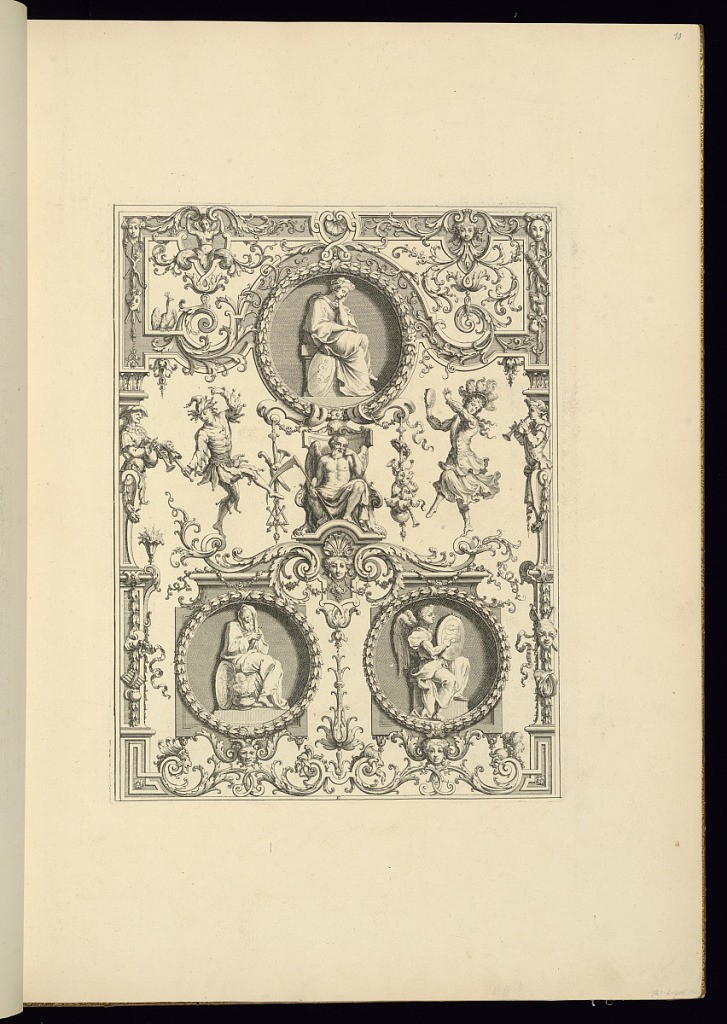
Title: Panel Design of Grotesque Ornamentation
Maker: Jean Berain, the elder, French, 1640-1711
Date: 1711
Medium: Engraving on laid paper
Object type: Bound print
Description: Panel design filled with symmetrical, grotesque ornaments of mythological theme. At center is an old, seated, male figure with a large scythe surrounded on either side by dancing jesters. There are three figures set within rondels: the figure at top is seated with her face in her hand, the figure at lower left is wrapped tightly in robes, and the third looks outward. The motifs perhaps indicate elements, and the months, of Winter. The plate is not signed, but has a printed "E" at the bottom.